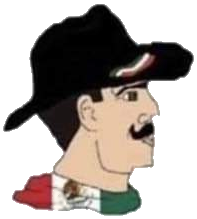
Label: 4_Yes_Chad